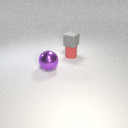
small red rubber cylinder behind large purple metal sphere